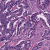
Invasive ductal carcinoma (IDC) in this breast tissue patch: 1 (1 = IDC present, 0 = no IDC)